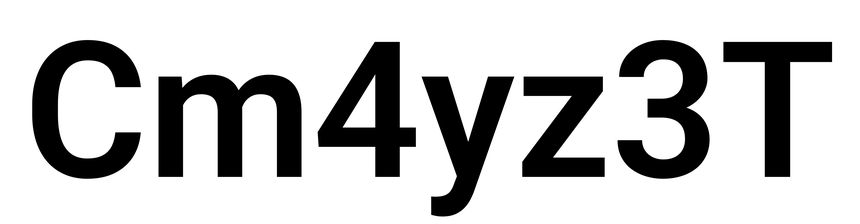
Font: Roboto_SemiBold